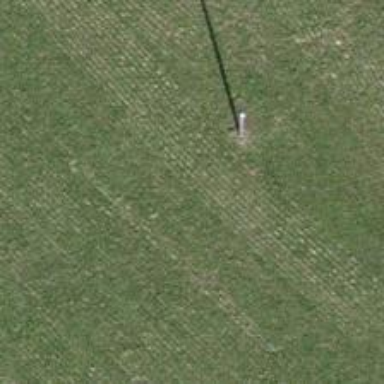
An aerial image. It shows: Minor power line.